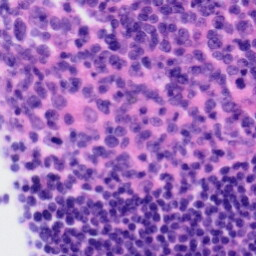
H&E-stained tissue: Tonsil